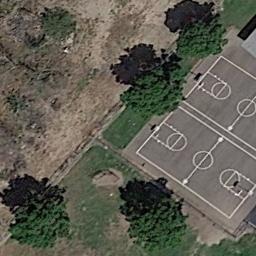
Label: basketball_court